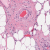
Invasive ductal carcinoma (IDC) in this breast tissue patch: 0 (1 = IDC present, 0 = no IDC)